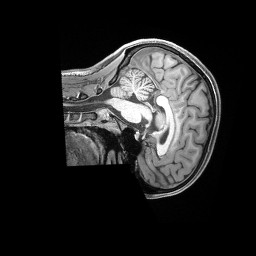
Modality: T1w
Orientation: sagittal
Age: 22
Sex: female
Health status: healthy
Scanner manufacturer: siemens
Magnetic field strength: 3 T
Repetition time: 2.4 s
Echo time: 0.00228 s